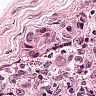
Metastatic tissue present: no